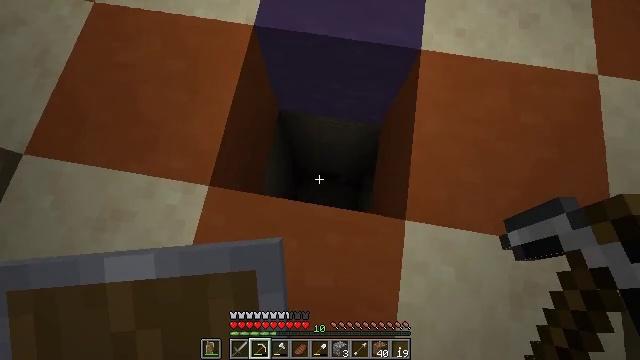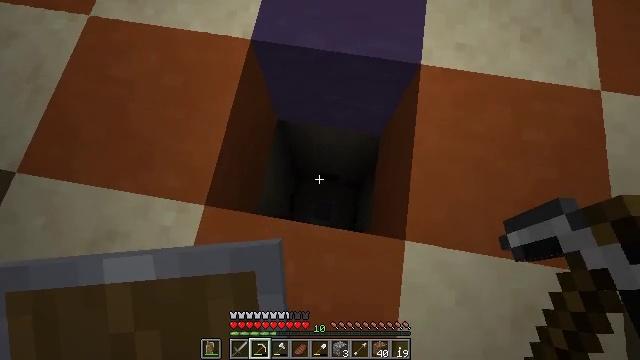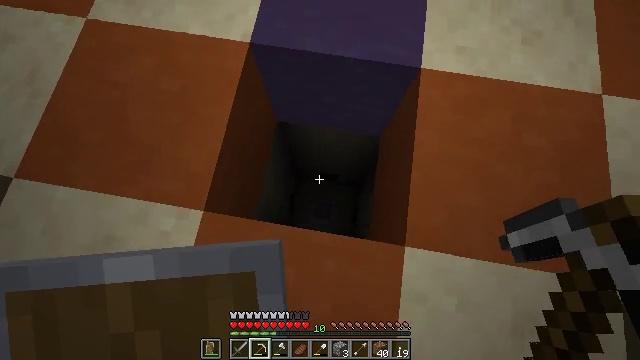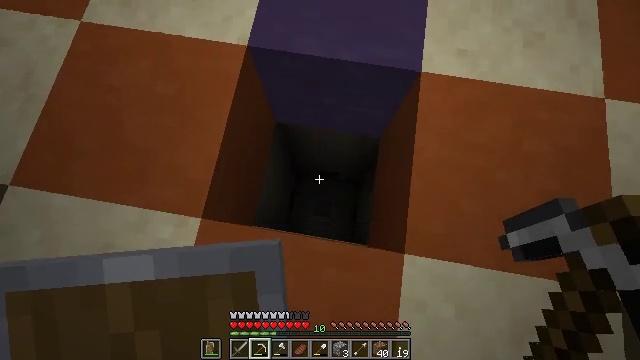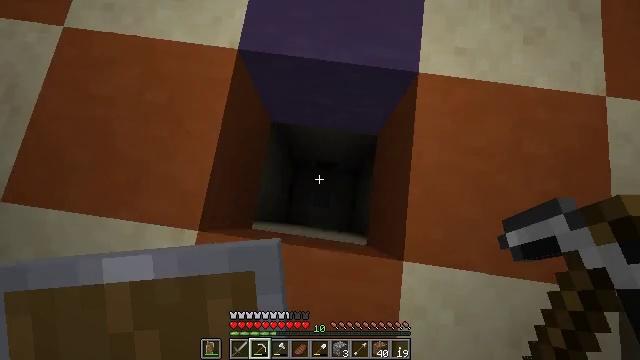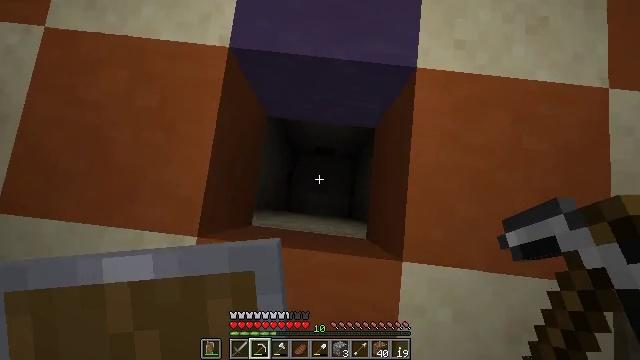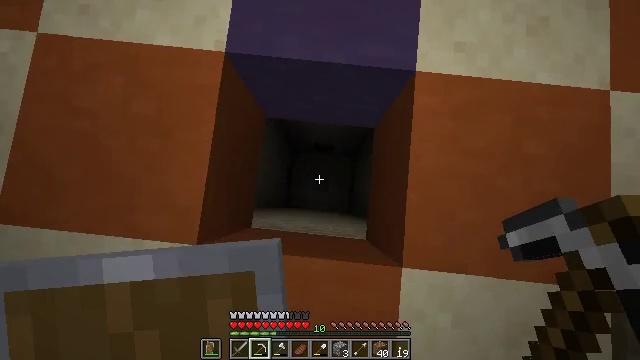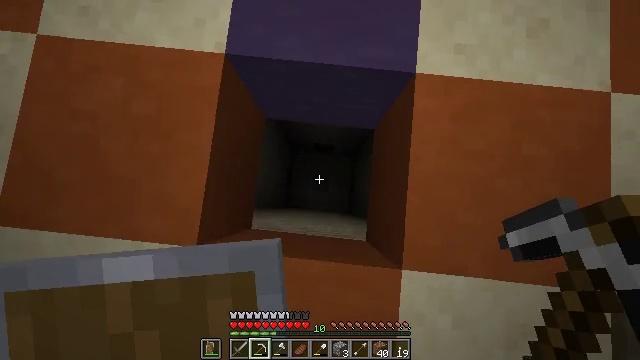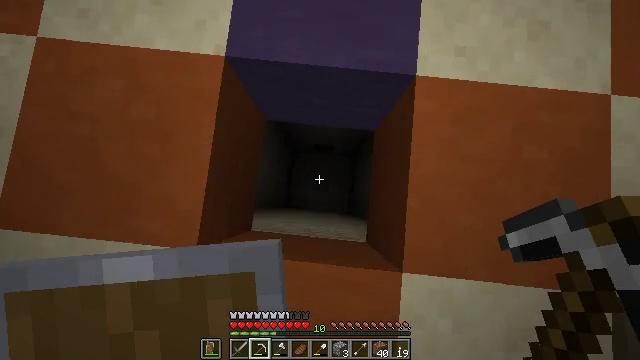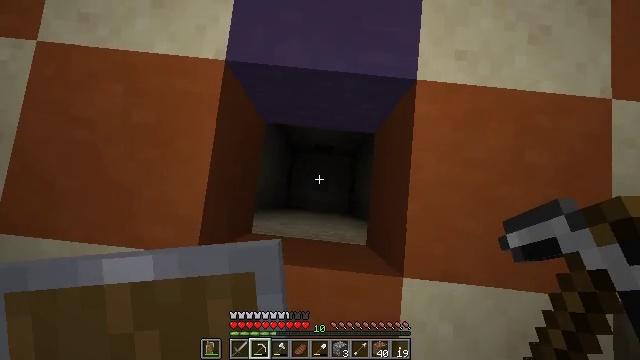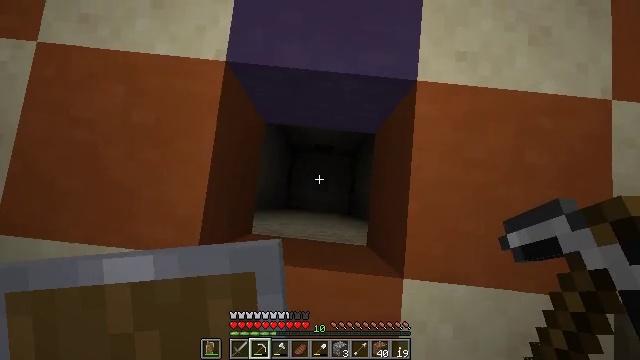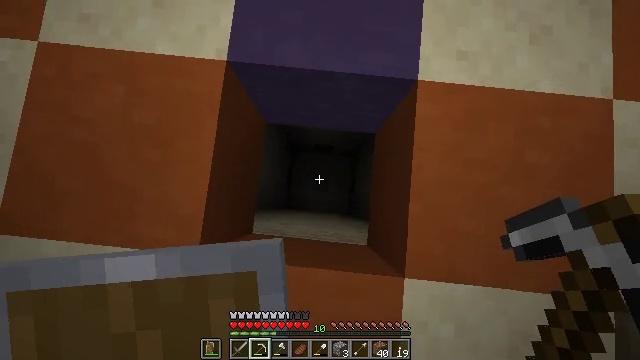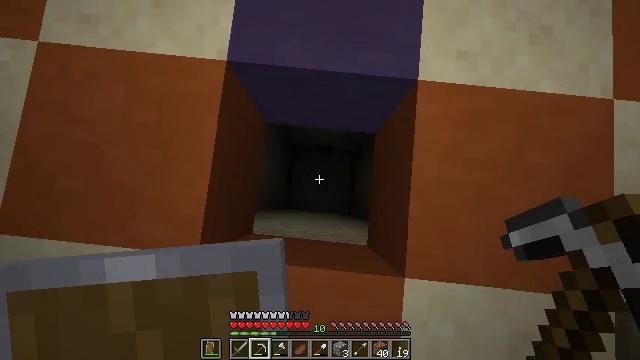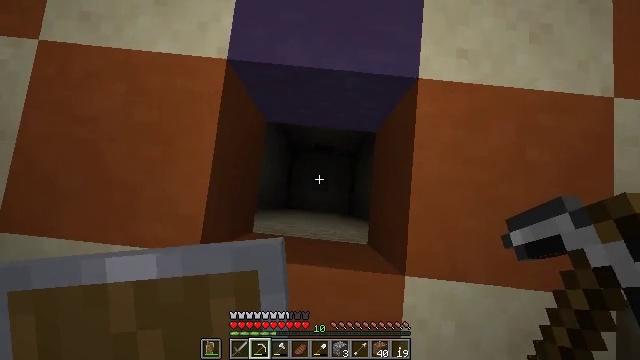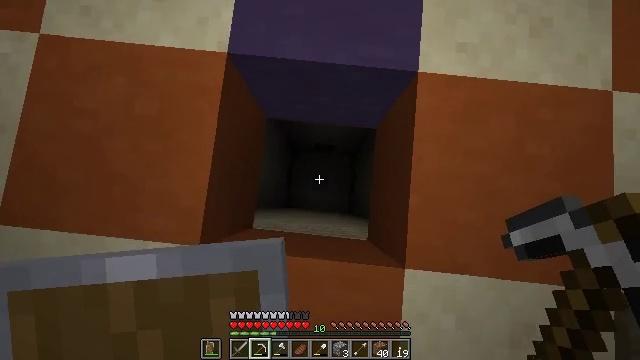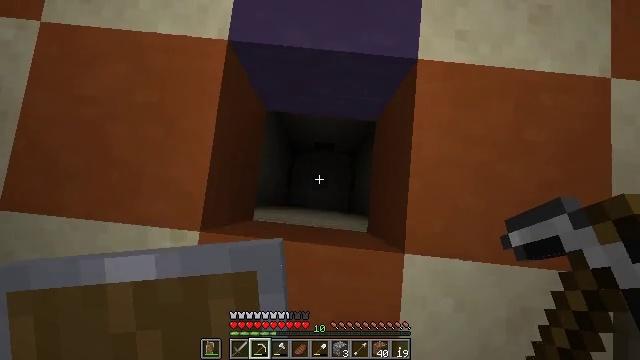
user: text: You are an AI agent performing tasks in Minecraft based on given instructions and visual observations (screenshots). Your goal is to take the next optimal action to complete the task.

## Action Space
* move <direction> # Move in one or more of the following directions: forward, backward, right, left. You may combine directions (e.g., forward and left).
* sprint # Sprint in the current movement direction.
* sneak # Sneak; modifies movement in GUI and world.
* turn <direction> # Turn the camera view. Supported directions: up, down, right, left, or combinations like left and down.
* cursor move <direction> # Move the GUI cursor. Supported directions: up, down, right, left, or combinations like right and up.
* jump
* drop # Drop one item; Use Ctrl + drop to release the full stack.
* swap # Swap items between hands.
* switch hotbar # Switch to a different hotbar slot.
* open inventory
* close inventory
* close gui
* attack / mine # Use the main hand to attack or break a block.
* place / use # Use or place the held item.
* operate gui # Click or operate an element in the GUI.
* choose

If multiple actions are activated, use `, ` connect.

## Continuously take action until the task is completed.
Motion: motion action
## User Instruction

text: Break the orange terracotta for materials.
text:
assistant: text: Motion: move forward, sneak
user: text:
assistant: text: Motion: move forward, sneak
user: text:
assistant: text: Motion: move forward, sneak
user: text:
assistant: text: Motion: move forward, sneak, turn right and down
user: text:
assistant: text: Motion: move forward, sneak, turn right and down
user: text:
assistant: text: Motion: move forward, sneak, turn down
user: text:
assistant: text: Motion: move forward, sneak
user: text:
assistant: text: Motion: move forward, sneak
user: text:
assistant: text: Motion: move forward, sneak
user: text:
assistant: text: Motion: sneak
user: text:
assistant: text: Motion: sneak
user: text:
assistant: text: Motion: sneak
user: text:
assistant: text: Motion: move back, sneak
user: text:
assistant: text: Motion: move back, sneak
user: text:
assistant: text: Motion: move back, sneak
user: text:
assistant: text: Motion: move back, sneak
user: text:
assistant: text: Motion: move back, sneak
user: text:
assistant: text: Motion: move back, sneak, turn right and down
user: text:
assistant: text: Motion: move back, sneak, turn down
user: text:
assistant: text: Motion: move back, sneak, turn right and down, attack / mine
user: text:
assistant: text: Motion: move back, sneak, turn right and down, attack / mine
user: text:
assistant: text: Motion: attack / mine
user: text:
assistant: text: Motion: attack / mine
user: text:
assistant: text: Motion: attack / mine
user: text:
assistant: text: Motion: attack / mine
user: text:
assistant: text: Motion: attack / mine
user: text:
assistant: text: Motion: attack / mine
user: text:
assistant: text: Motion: attack / mine
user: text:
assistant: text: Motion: attack / mine
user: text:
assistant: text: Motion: attack / mine